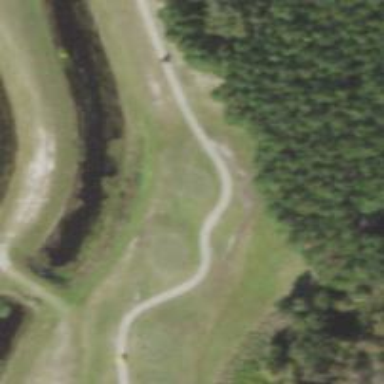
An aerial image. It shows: Golf cartpath that is also road path.